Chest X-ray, PA view. Patient: 80 years old, sex M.
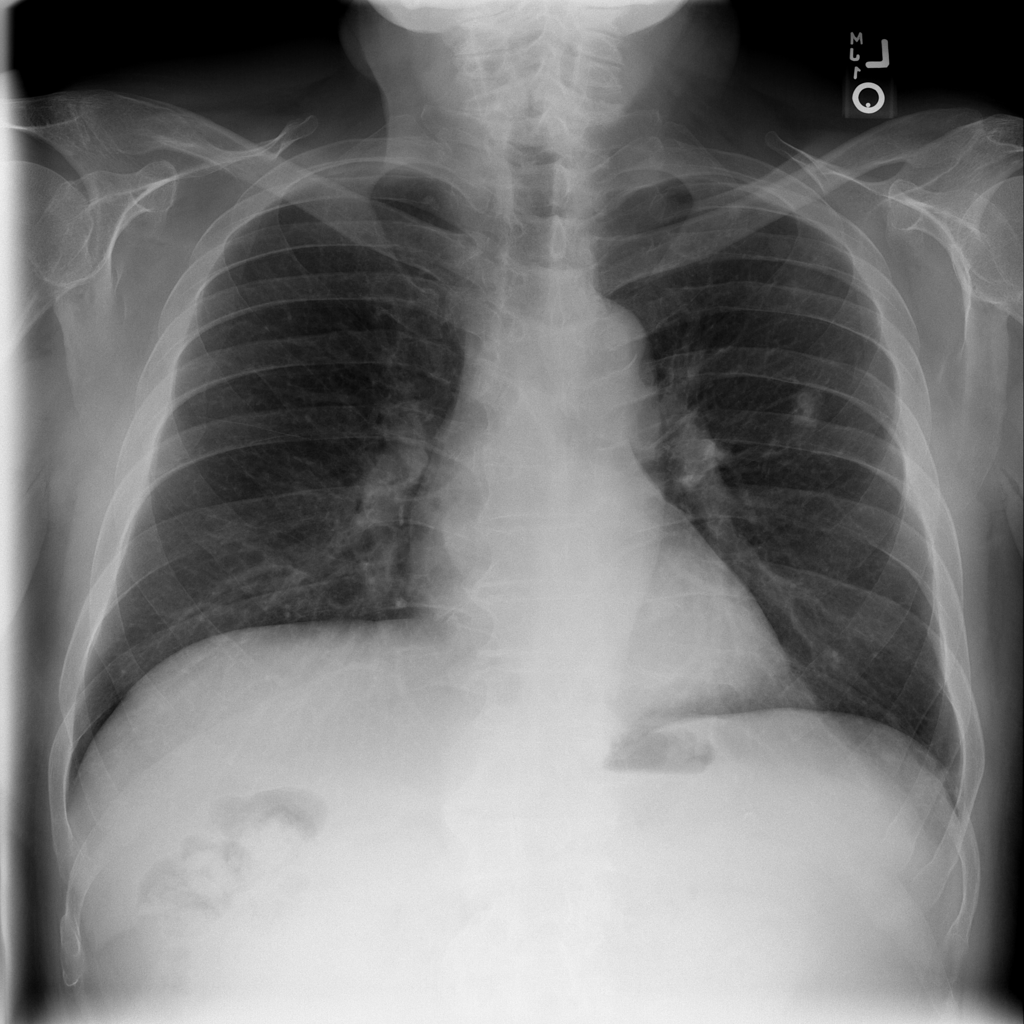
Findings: Nodule